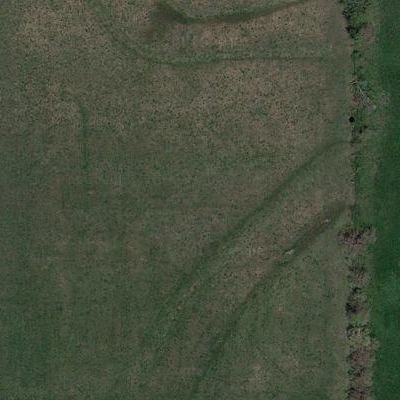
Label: aGrass